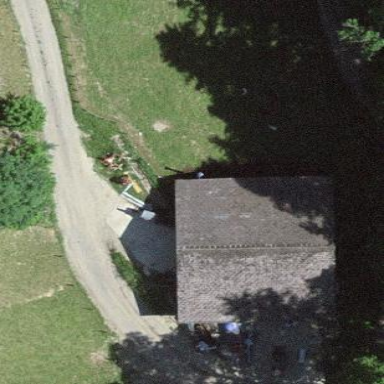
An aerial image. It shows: Shed building.